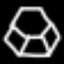
Label: diamond